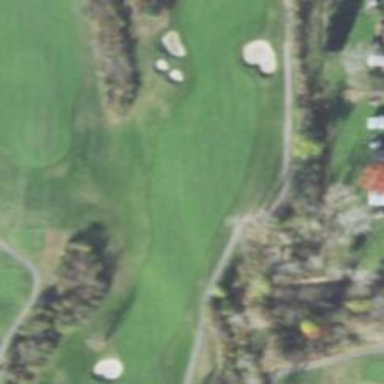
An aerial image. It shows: View of golf hole.